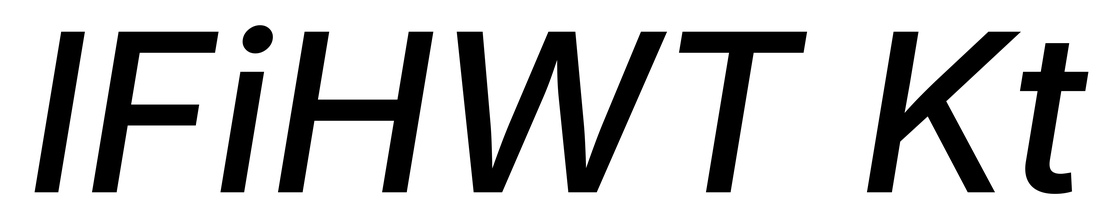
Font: Inter-Italic_Medium_Italic